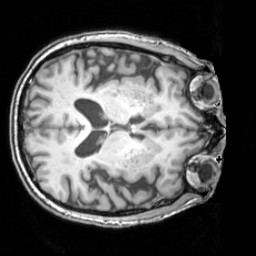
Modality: T1w
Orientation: axial
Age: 75
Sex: male
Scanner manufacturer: siemens
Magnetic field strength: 3 T
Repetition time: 1.62 s
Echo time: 0.003 s